Field crop: tomato
Growth stage: 1
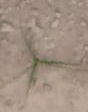
Species: cyperus